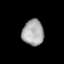
Tissue: prostate
Cell type: T cells
Senescence score: 0.3102
Nuclear area (px): 539
Mean DAPI intensity: 167.764